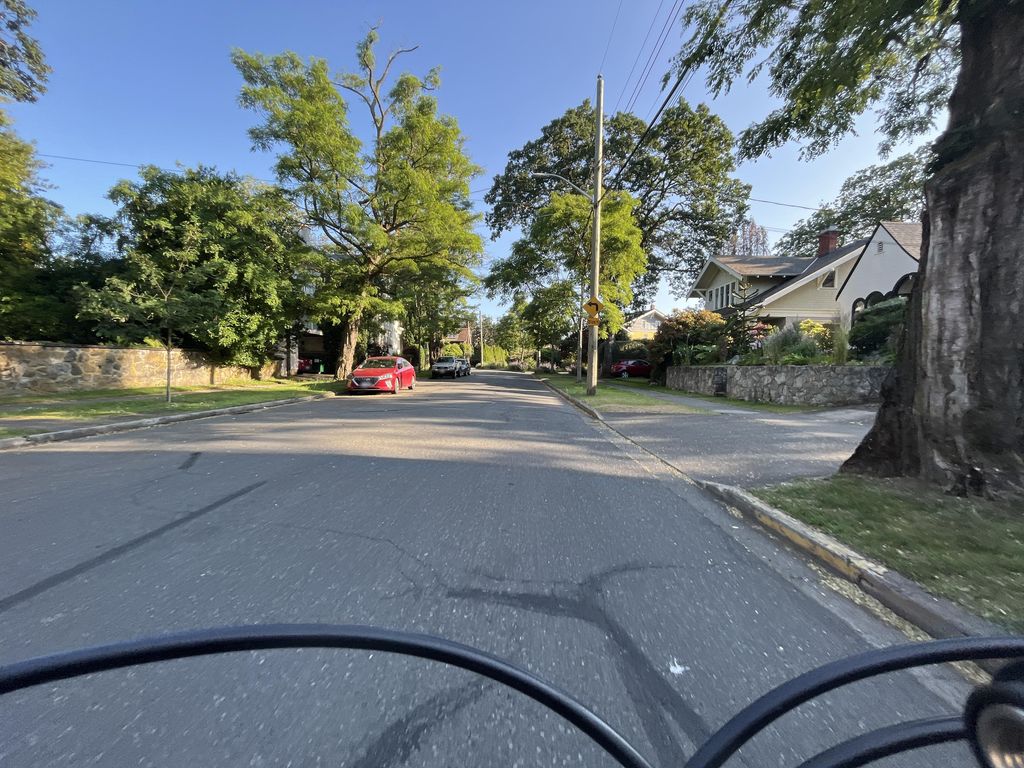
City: victoria